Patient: sex M, age 55
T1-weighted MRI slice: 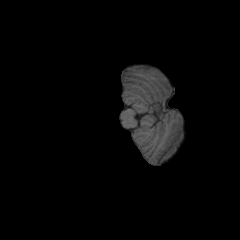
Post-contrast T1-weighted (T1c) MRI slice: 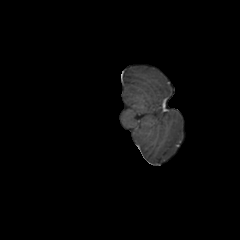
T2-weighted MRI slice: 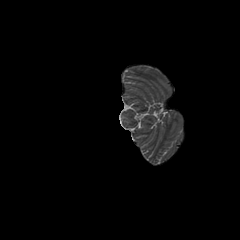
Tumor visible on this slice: no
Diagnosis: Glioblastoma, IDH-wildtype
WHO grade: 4